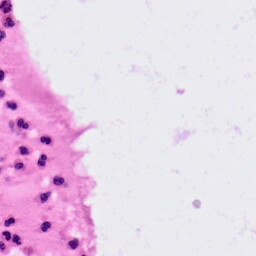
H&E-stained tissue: Colon